Question: Is it possible to wrap a call using the TPL Library in .Net?
I want to do something like this
'Task t1 = Task.Factory.StartNew(() => { dynamic result = FacebookApp.Get("me/videos/uploaded", parameters); });'
But I get an HttpContext error, I am assuming this is because the FacebooApp.Get method is using this internally.
How can I wrap calls to the FB API into tasks to run in parellel on the server?
I forgot to mention I am using the Facebook C# SDK hence FacebookApp.Get
---
I have been watching some pluralsight videos on the TPL library and went with the pattern in the picture below. As you said there is the main thread coming in from the Create Controller itself, but I still needed to spawn 4 separate network tasks to do the network calls in parallel. I fix the HttpContext error by not having the function that was being called in 4th task to not rely on HttpContext at all.
The net result for me now is a more highly performance method call as promised with parallel programming.

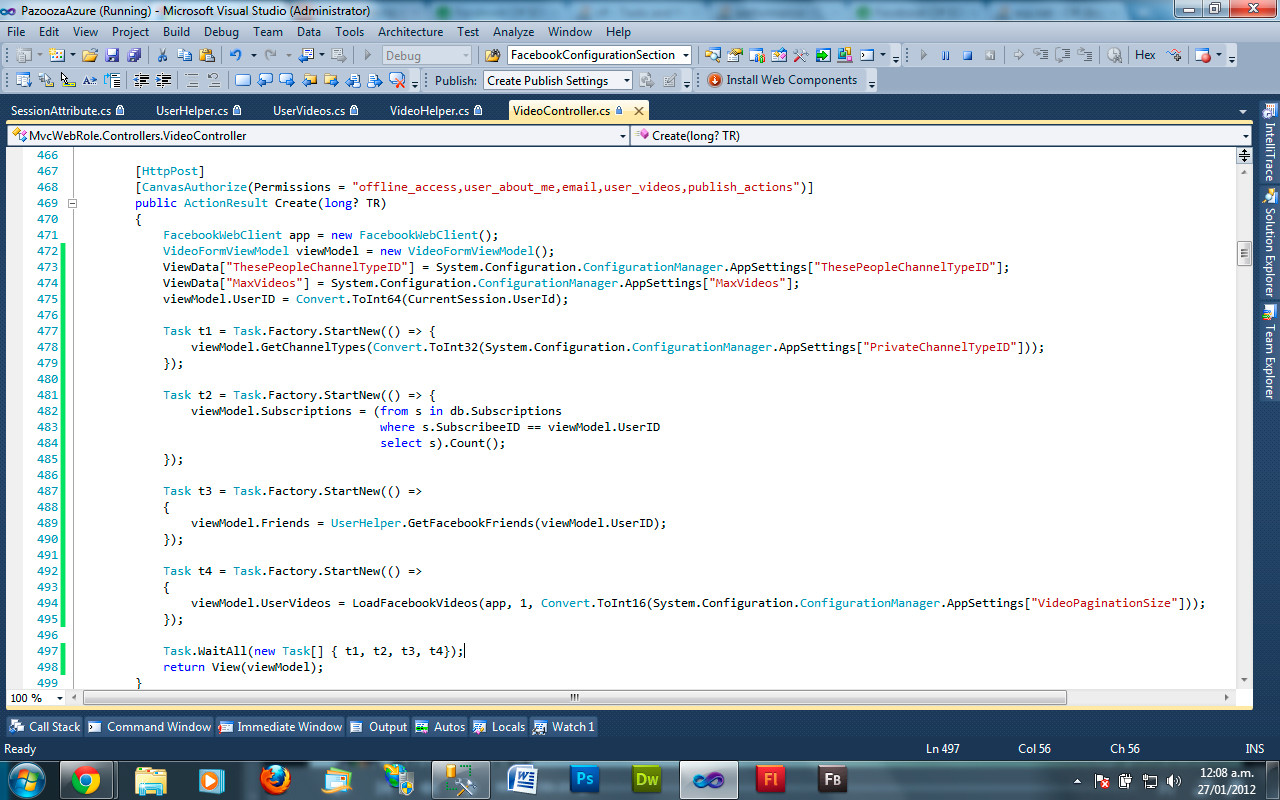
Answer: If you call to a web service, and don't want to block the request thread, it's better to go with <URL>. If you spin up a 'Task' and need the value returned from the task, you will still be waiting for that operation to complete, which still blocks the request thread.
Note that since ASP.NET is multi-threaded by default, you shouldn't spin up multiple threads within a single web request.
See this <URL> for more info.